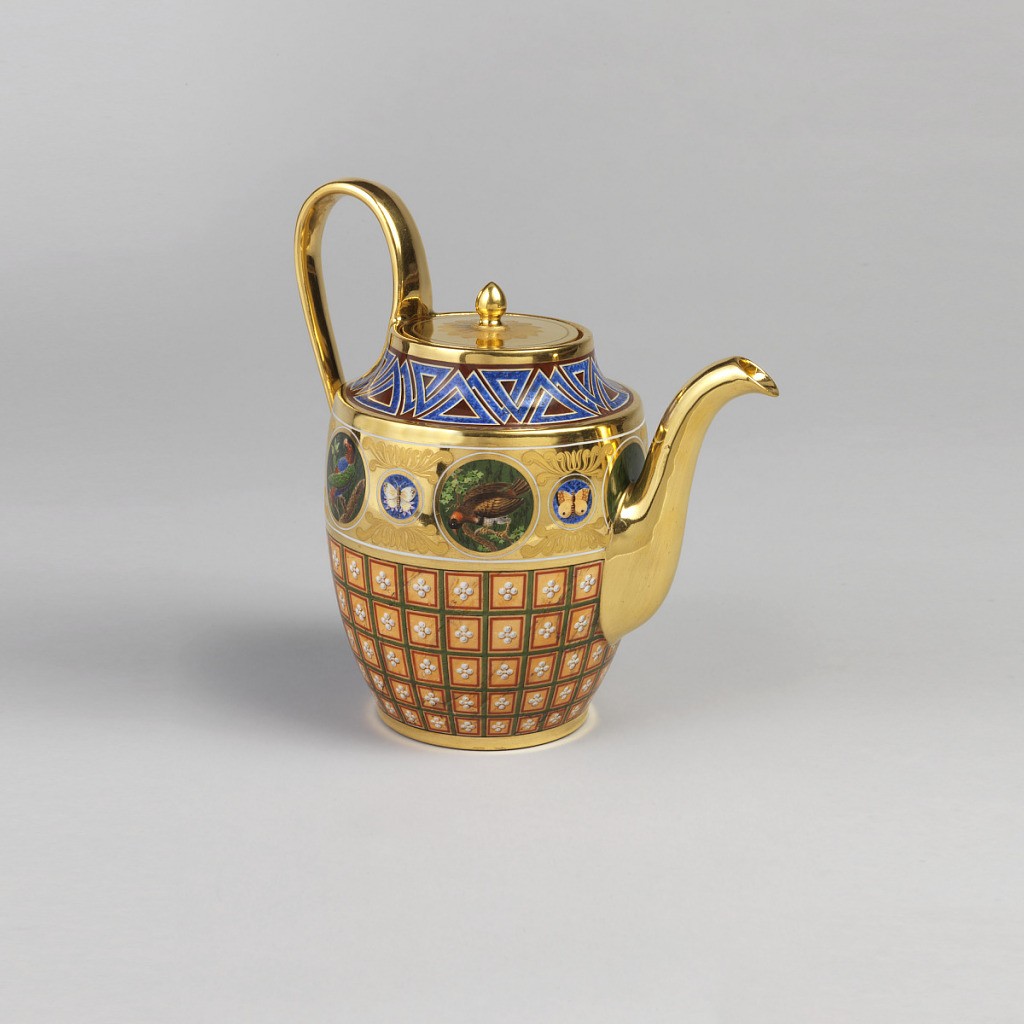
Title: Teapot, from a Breakfast Service (Théière; Déjeuner Mosaïque Florentine)
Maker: Sèvres Porcelain Manufactory, French, established 1756
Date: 1813
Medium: hard paste porcelain, vitreous enamel, gold
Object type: teapot
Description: Flat-based teapot with curved sides, tall strap handle and curved spout; flat top with circular cover with acorn finial. Cover, hand and spout gilded. Body decorated with roundels painted in polychrome enamels depicting birds, alternating with smaller roundels with butterflies.